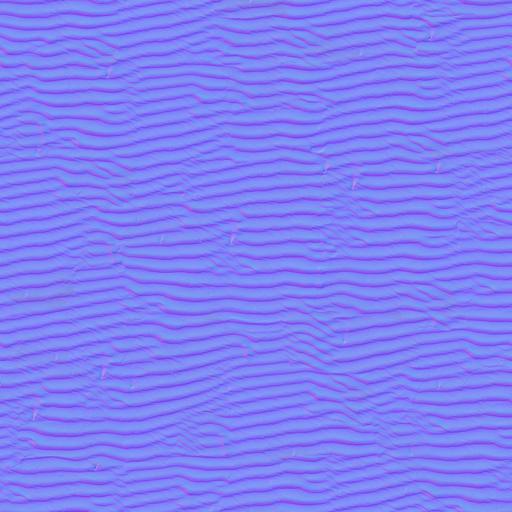
beach ground sand small